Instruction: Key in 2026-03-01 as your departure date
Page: home
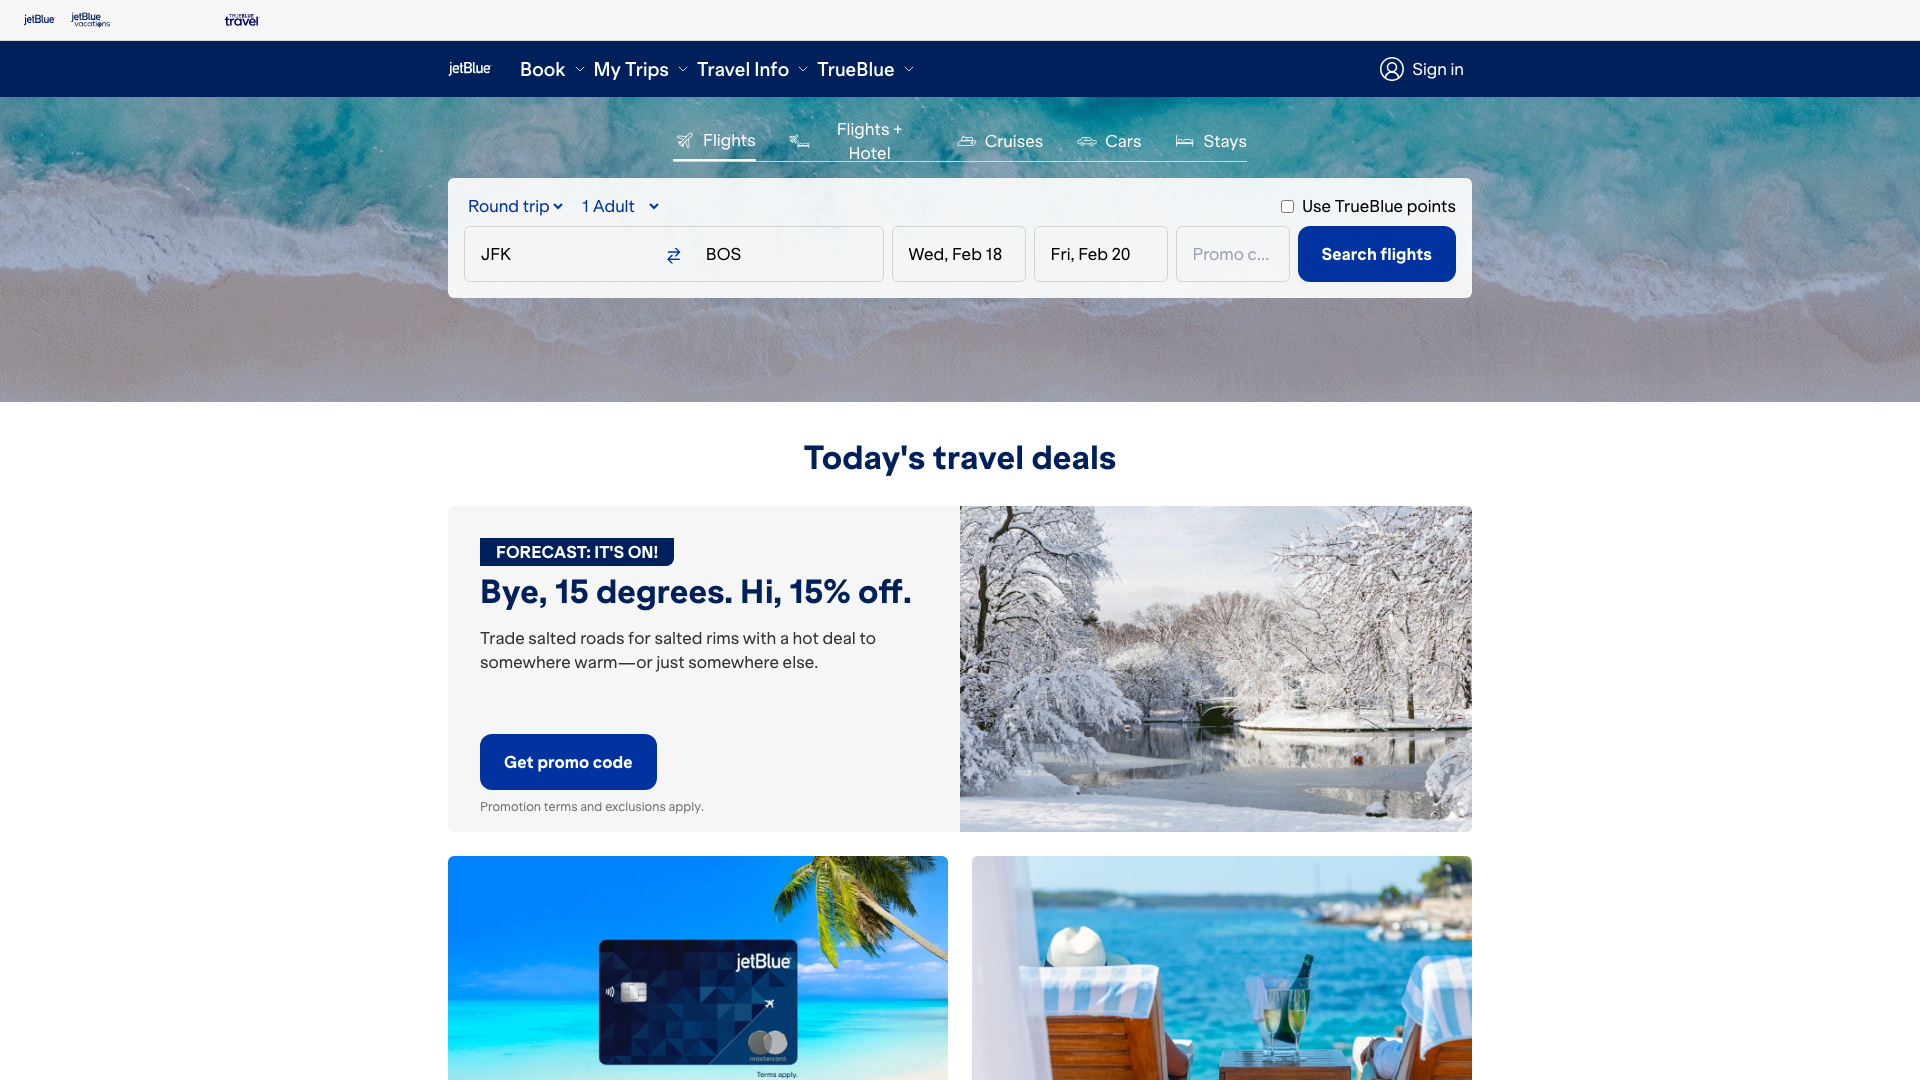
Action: type